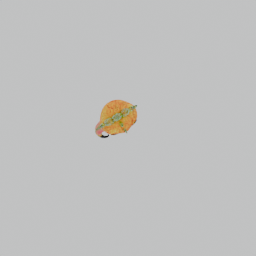
Label: animals